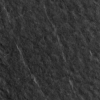
Label: not_dusty